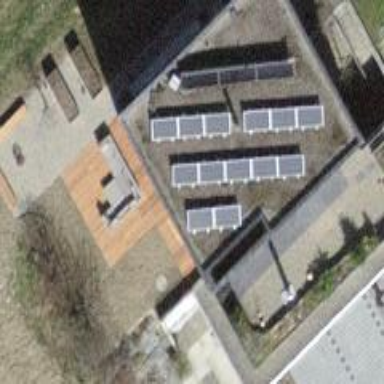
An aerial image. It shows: Solar photovoltaic panel generator.